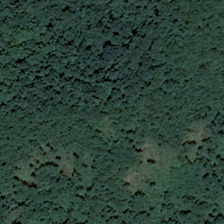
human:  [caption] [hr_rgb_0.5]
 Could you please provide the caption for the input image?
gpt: many green trees are in a forest .

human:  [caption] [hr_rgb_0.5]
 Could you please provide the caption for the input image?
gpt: many green trees are in a forest .

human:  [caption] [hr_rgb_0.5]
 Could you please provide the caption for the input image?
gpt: many green trees are in a forest .

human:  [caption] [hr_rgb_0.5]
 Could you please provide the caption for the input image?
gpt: many green trees are in a forest .

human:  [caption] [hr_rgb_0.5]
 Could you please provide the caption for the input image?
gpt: many green trees are in a forest .